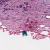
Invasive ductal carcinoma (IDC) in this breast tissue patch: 1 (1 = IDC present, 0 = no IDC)